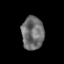
Tissue: prostate
Cell type: T cells
Senescence score: 0.2949
Nuclear area (px): 721
Mean DAPI intensity: 109.811